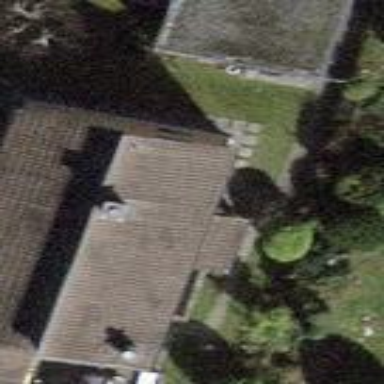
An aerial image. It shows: Building with tile roof.